Interaction volume radius: 10 \u00c5
Interaction volume height: 25 \u00c5
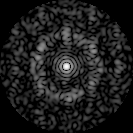
Disorder parameter: 0.7957